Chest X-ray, AP view. Patient: 52 years old, sex M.
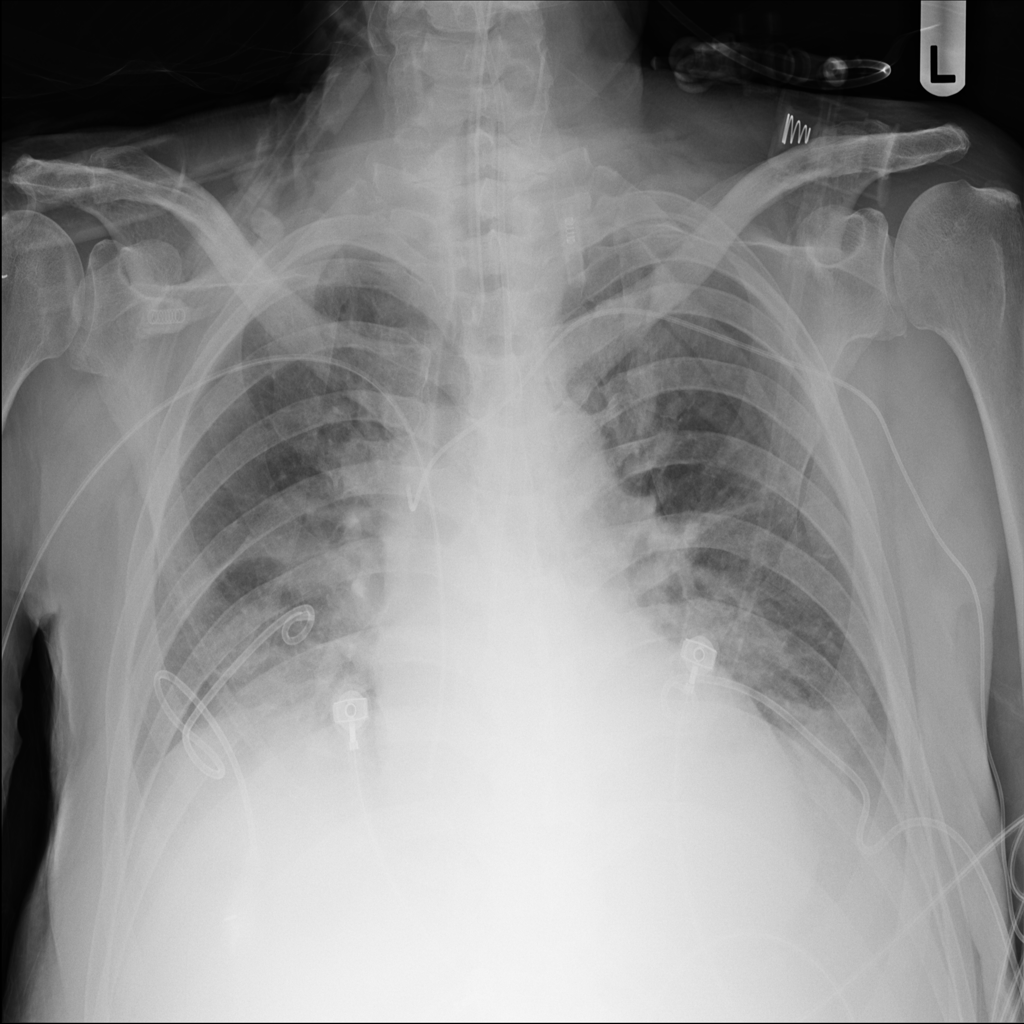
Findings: No Finding